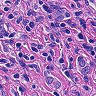
Metastatic tissue present: yes